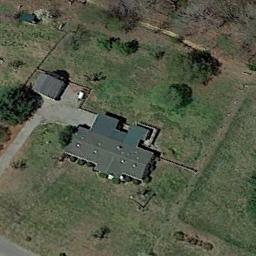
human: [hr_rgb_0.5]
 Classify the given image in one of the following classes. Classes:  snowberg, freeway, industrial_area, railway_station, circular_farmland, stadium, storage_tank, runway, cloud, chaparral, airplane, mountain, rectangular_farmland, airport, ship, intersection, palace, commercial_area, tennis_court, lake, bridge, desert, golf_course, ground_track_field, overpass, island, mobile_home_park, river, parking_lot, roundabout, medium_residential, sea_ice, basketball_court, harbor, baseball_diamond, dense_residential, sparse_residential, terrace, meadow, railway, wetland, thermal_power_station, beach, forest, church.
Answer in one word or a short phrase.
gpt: sparse_residential